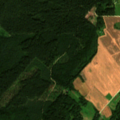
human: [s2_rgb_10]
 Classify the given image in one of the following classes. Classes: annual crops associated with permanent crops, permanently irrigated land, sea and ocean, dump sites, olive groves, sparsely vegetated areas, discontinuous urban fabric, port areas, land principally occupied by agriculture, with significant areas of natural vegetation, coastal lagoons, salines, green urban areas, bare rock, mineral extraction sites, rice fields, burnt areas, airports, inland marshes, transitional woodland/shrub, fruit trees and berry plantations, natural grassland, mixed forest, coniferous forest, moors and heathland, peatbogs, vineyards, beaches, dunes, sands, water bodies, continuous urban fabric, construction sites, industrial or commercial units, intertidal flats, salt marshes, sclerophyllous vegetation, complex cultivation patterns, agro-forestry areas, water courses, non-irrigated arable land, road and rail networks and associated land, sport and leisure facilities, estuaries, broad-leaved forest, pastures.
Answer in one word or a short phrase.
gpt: non-irrigated arable land, complex cultivation patterns, broad-leaved forest, coniferous forest, mixed forest, transitional woodland/shrub